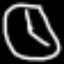
Label: clock